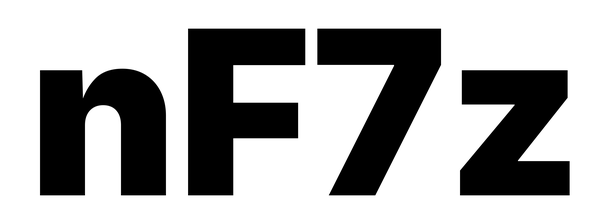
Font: Inter_Black